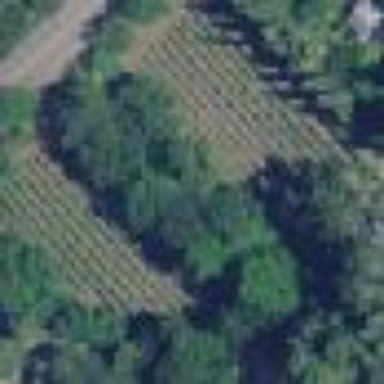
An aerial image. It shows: Vineyard growing wine grapes.